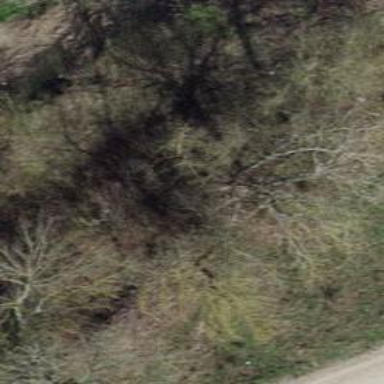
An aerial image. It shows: Row of deciduous broadleaved trees.